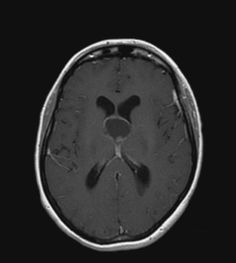
Label: notumor